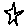
Label: star